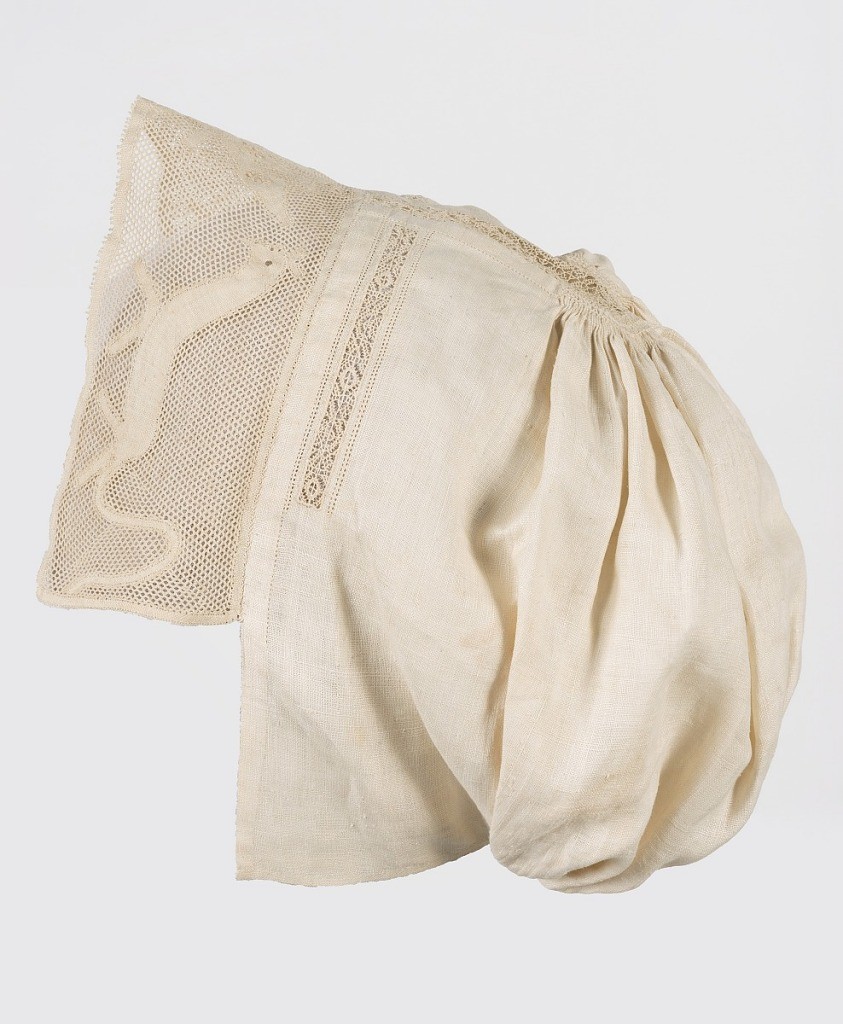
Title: Woman's cap
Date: late 17th–18th century
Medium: linen Technique: bobbin lace, needle lace
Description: Bonnet-like cap of un-dyed linen gathered to arched opening at nape and at crown. Arch at crown filled with reticella; narrow reticello band running along front edge on either side. Broad band of Valencienne bobbin lace forms rectangular brim with confronted animals and double-headed eagle on a heavy mesh ground.